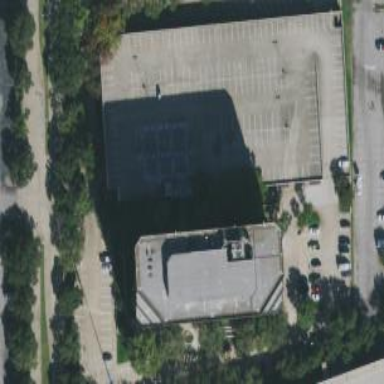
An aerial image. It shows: Multi-storey parking building.